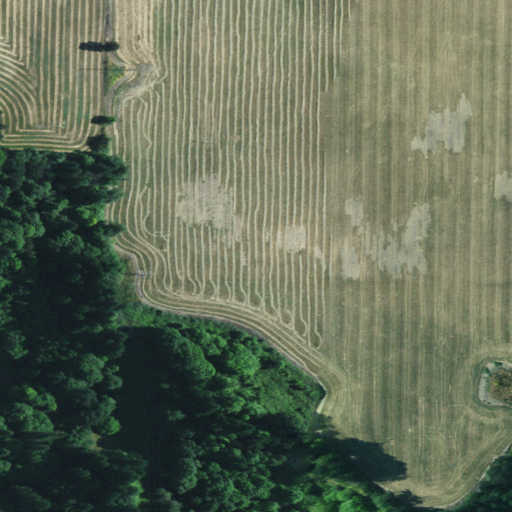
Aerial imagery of mountain in Oregon named Davidson Hill containing cultivated crops, pasture, mixed forest, and deciduous forest